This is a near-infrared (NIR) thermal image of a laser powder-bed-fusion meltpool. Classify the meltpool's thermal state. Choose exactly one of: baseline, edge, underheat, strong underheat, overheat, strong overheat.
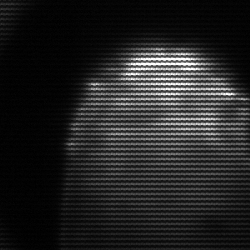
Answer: edge